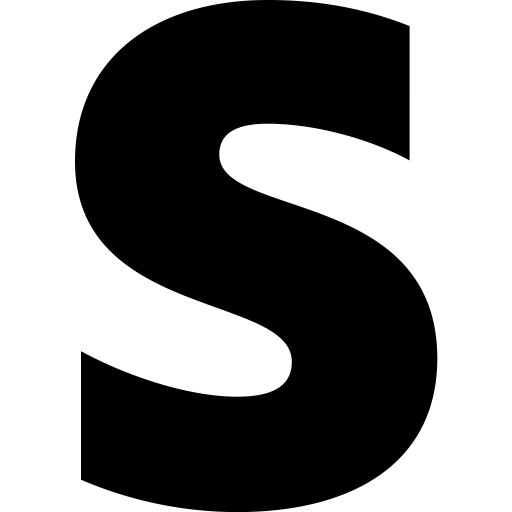
Tags: icon, FontAwesome, fa-icon, brand, stripe, s